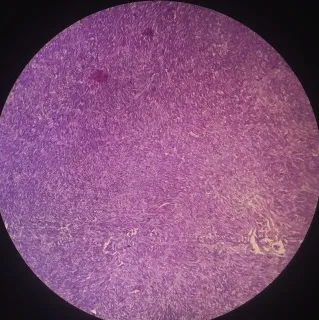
A: Photomicrograph depicting a spindle cell tumor with a "PAtternless-pattern with hypercellular and hypocellular areas. (H& E-40 X).
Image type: pathology (h&e)